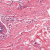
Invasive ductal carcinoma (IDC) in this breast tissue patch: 0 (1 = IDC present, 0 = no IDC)